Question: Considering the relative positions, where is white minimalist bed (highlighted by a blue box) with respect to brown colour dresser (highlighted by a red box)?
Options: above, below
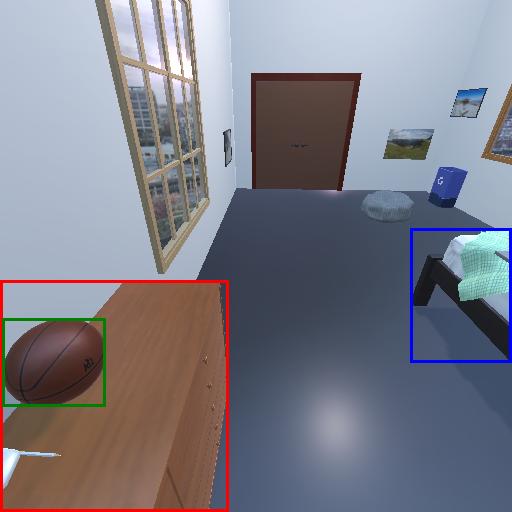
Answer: above